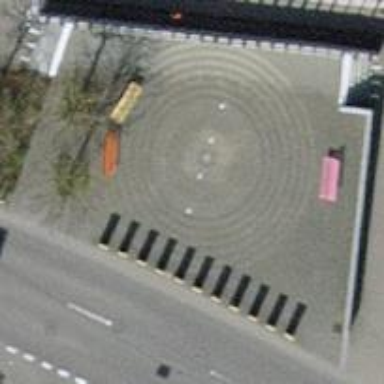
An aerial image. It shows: Pedestrian square.